Aerial crown-view tile of a tropical tree (Barro Colorado Island, Panama), acquired 20250414:
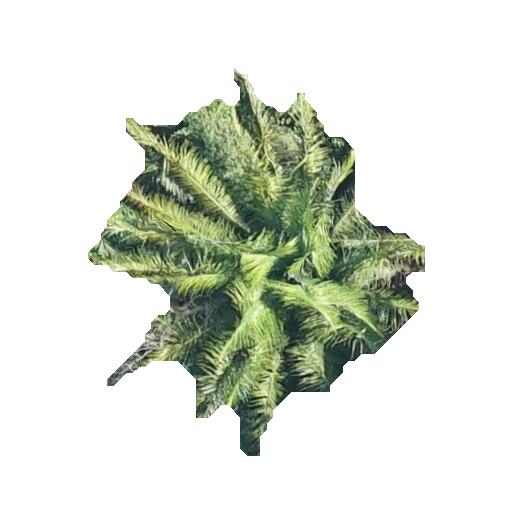
Species: Oenocarpus mapora
GBIF accepted scientific name: Oenocarpus mapora
Crown area: 102.024 m²